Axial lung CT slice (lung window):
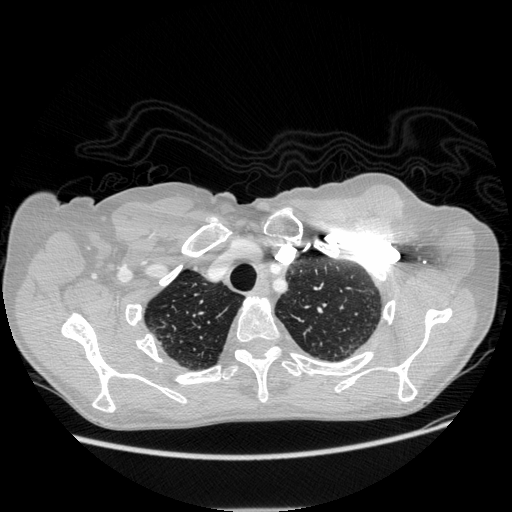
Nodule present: no